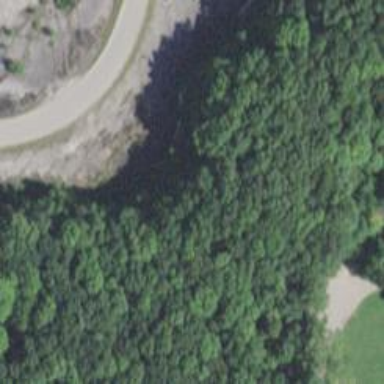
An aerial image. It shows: Cliff in nature.